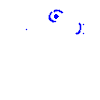
Particle: kaon